Aerial crown-view tile of a tropical tree (Barro Colorado Island, Panama), acquired 20250715:
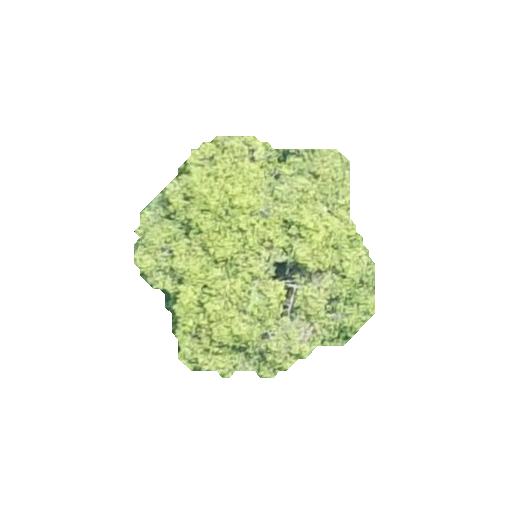
Species: Guatteria lucens
GBIF accepted scientific name: Guatteria lucens
Crown area: 64.218 m²